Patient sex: M
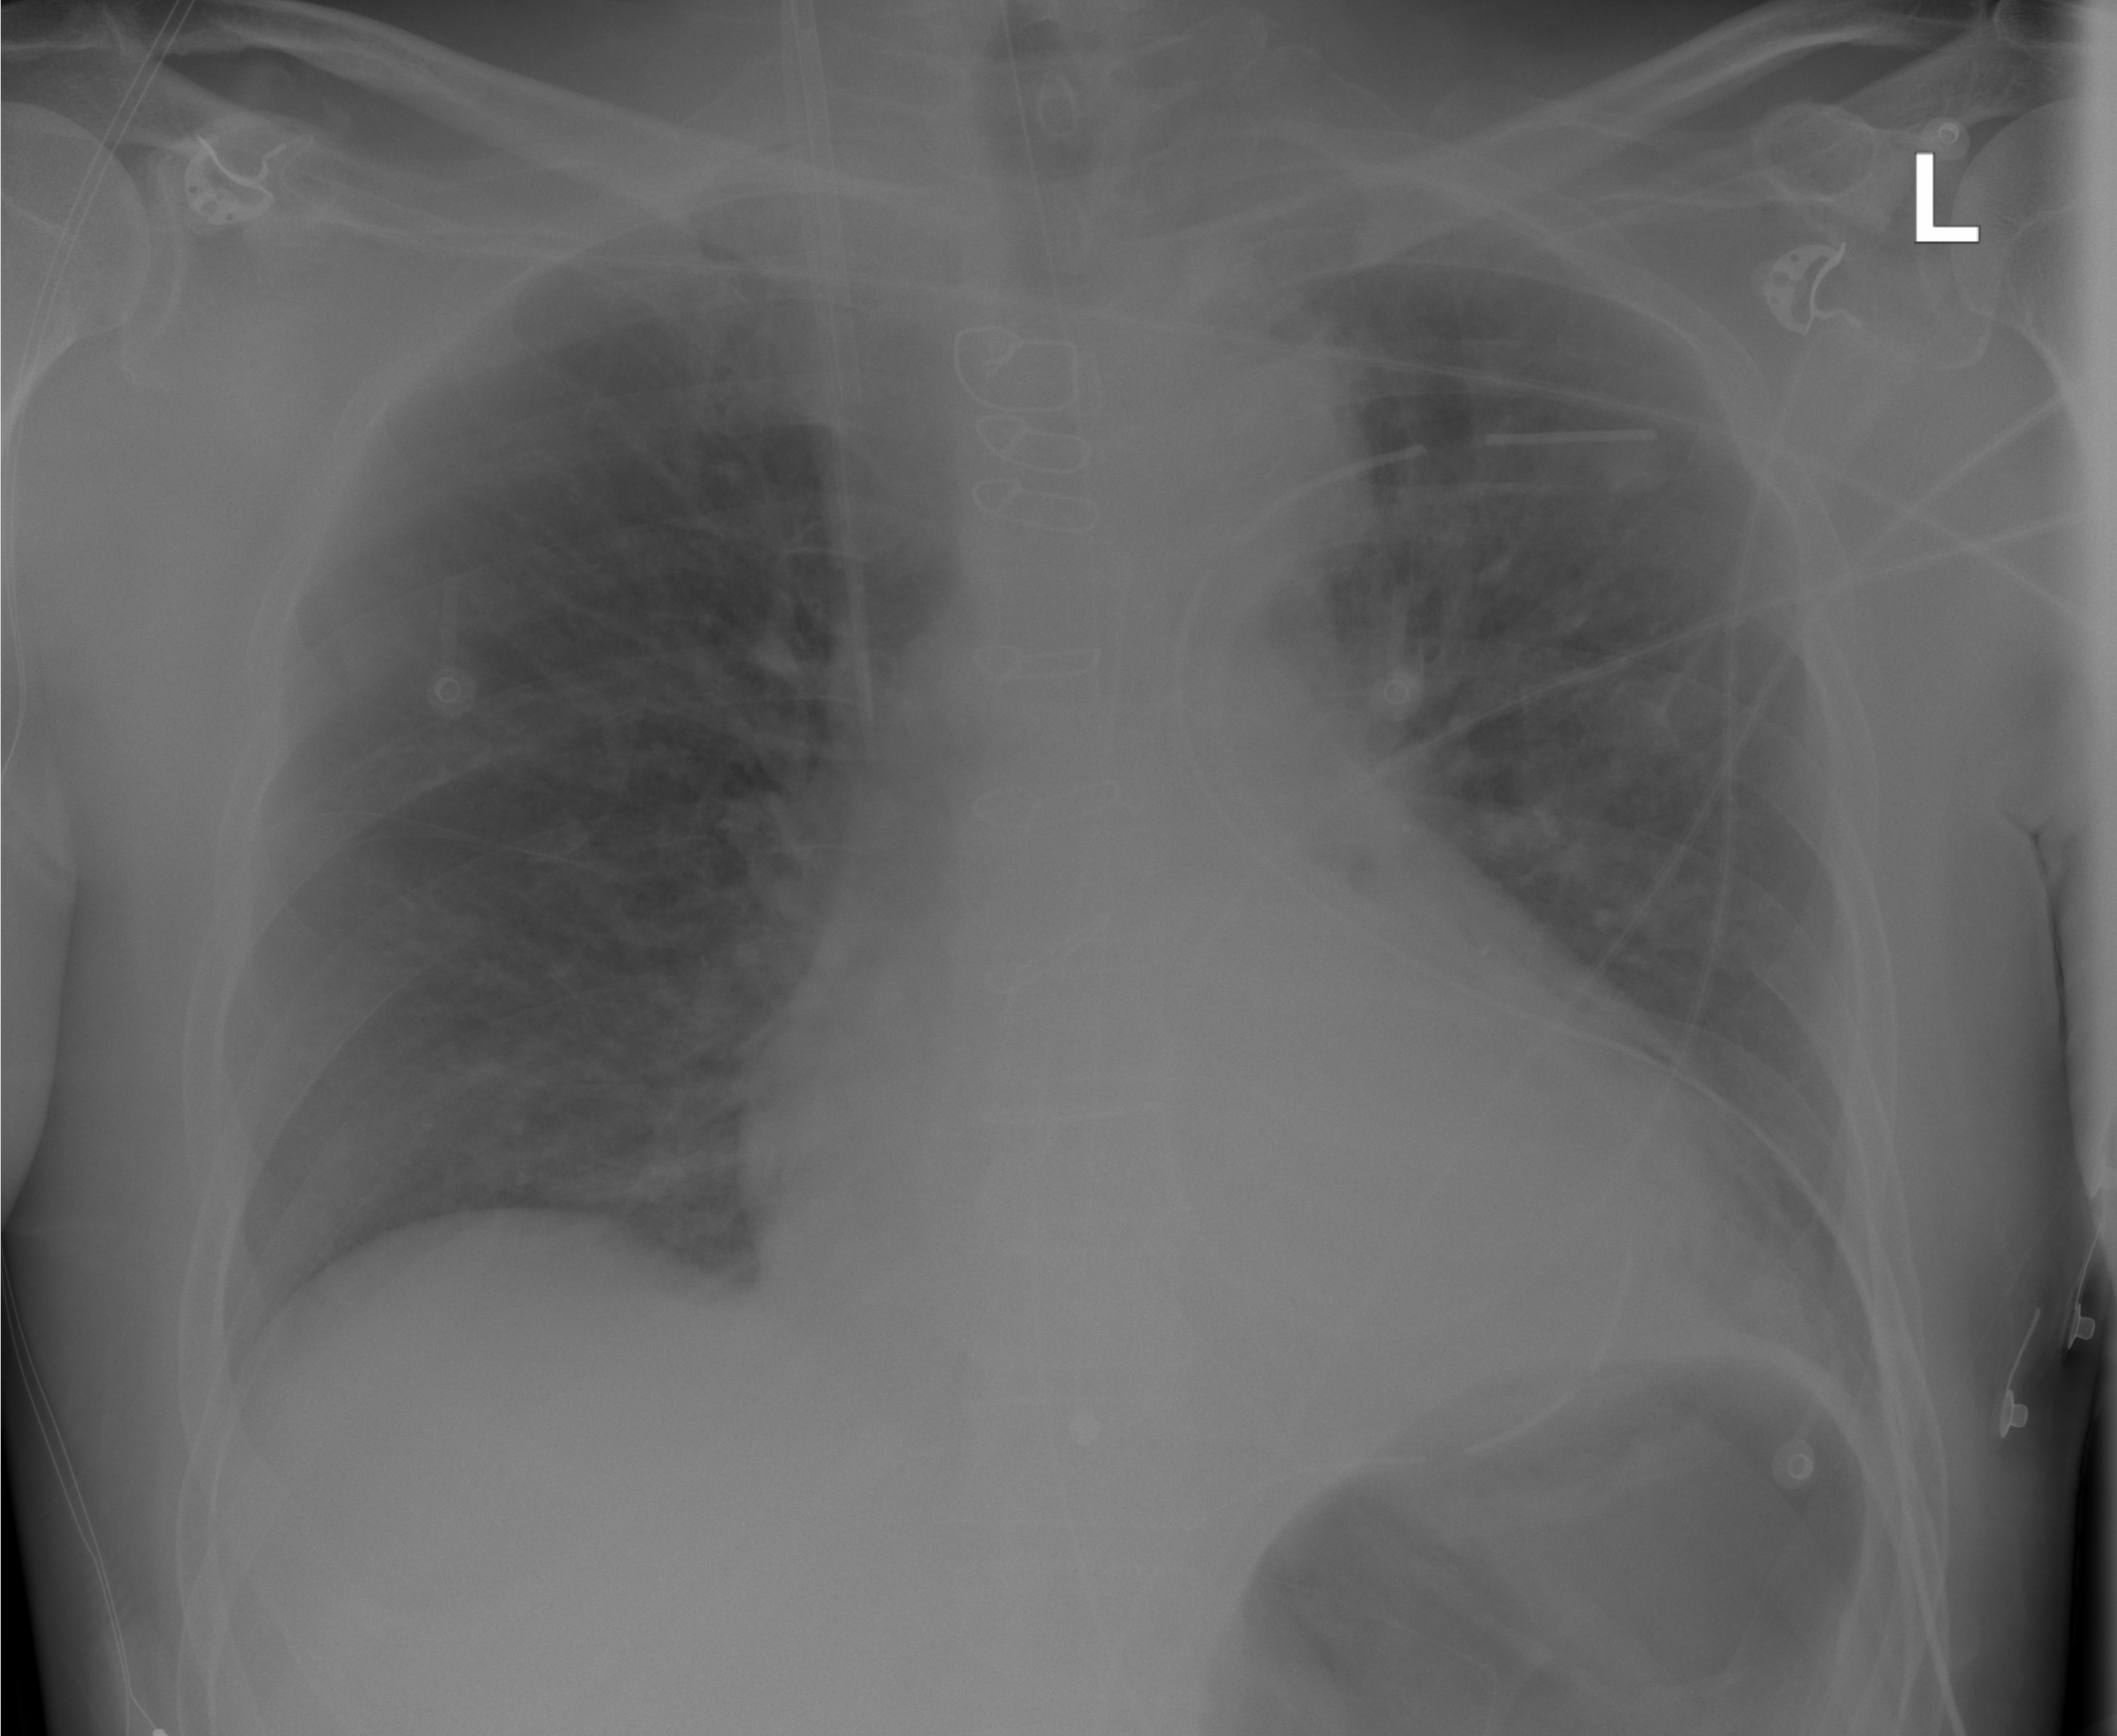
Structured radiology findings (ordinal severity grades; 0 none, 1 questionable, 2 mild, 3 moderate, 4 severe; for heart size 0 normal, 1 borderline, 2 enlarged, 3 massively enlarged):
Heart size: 0
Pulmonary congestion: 2
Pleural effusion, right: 0
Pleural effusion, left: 0
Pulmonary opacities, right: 0
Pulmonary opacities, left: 0
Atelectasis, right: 0
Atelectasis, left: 0